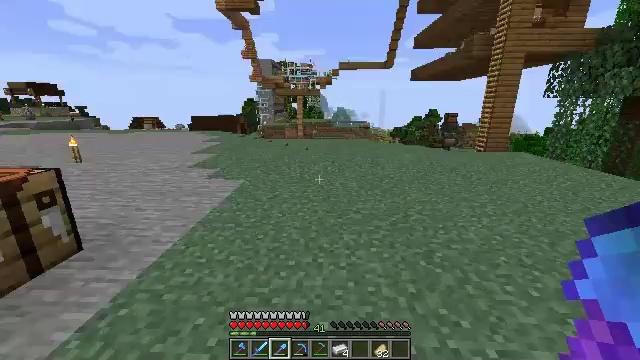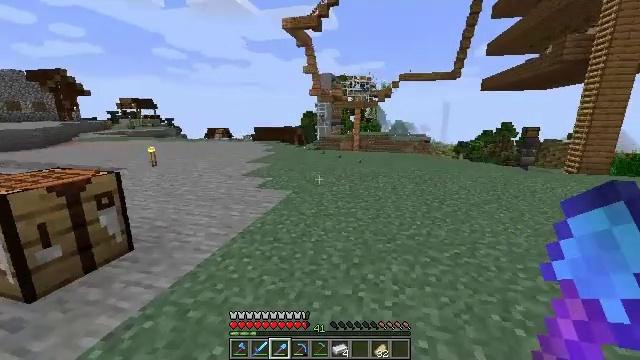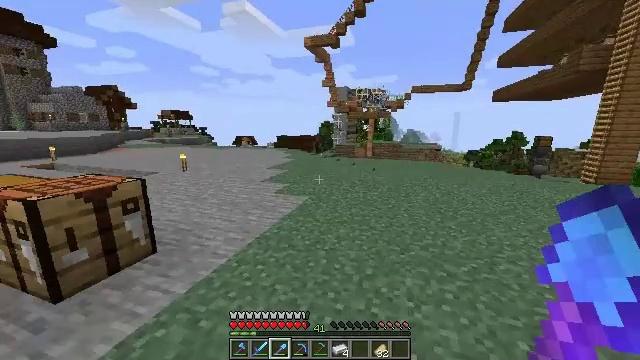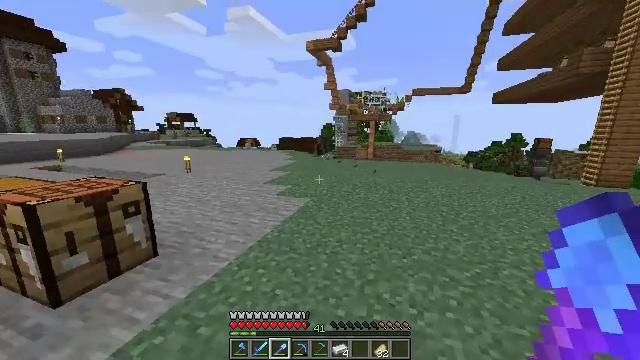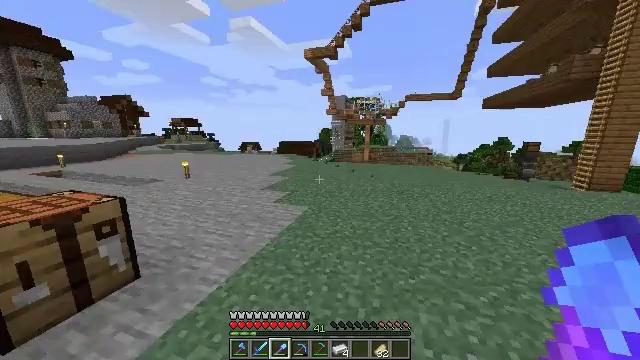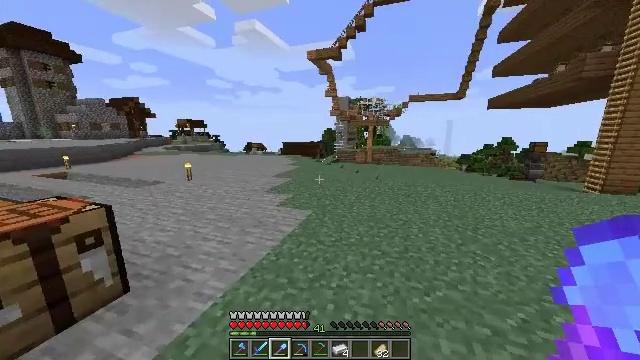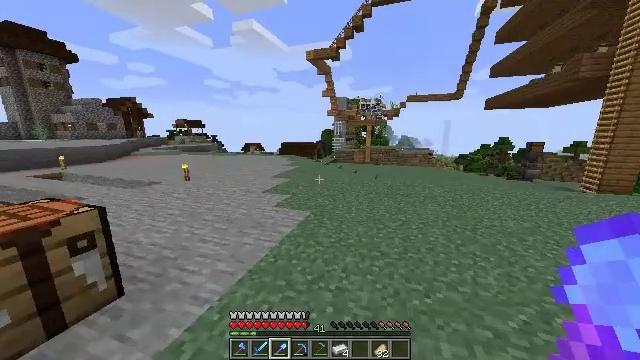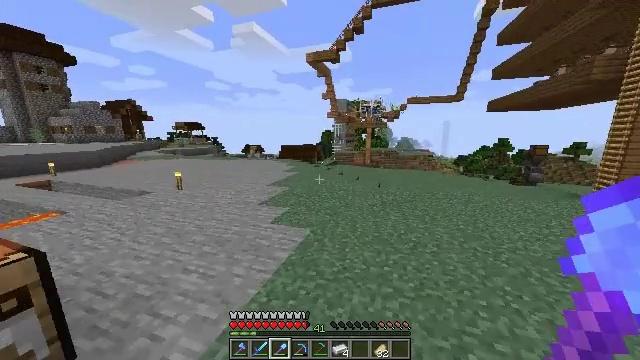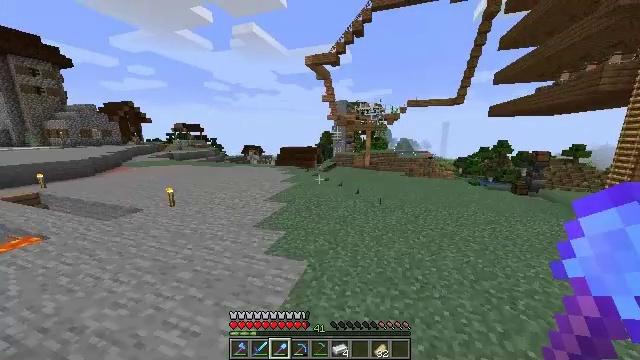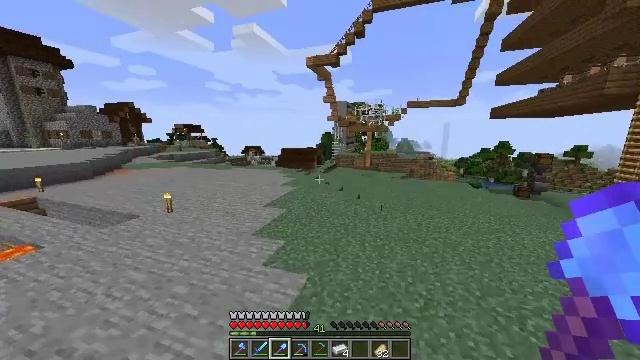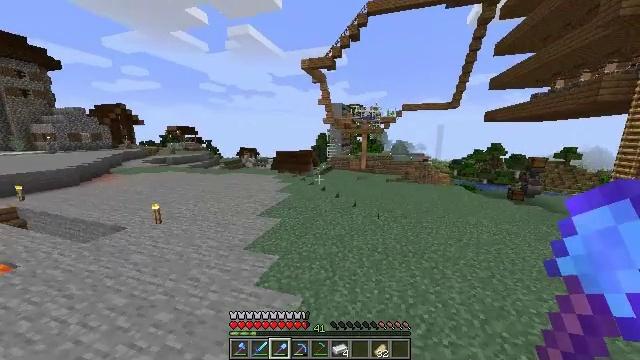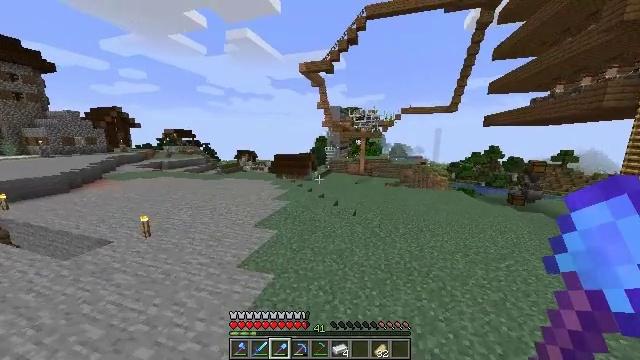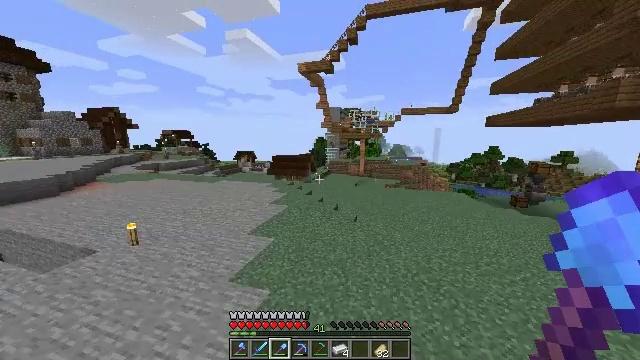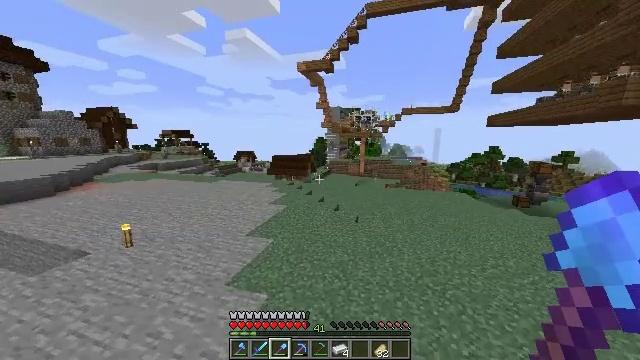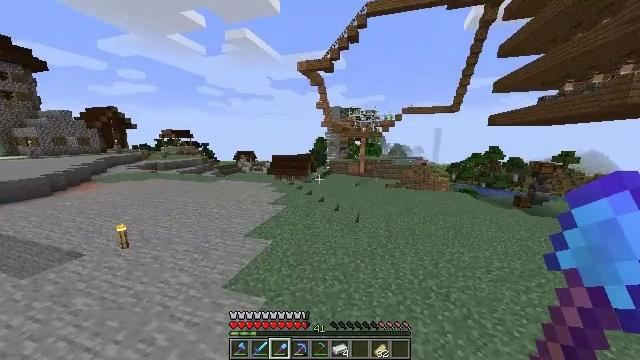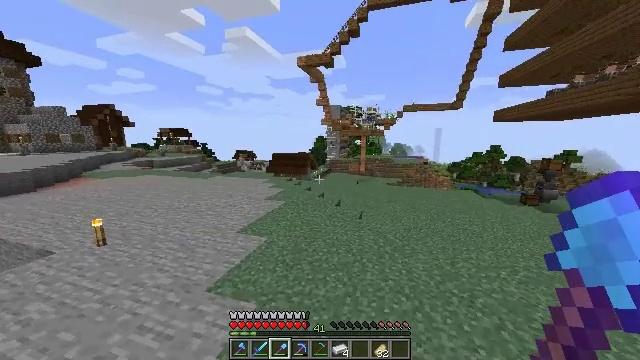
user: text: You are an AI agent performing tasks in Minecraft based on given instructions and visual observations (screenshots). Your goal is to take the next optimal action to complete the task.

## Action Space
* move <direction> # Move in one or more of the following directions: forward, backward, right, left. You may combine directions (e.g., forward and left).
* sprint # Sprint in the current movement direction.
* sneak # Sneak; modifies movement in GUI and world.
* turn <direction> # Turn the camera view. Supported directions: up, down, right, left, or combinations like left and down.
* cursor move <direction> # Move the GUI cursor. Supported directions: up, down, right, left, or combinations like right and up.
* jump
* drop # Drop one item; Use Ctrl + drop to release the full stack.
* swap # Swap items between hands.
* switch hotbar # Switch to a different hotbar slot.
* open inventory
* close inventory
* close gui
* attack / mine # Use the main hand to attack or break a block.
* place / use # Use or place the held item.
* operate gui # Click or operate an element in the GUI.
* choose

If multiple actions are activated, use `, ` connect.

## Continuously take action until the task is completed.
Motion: motion action
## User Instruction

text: Take dried kelp to craft a dried kelp block.
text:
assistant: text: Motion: move forward, sprint, turn left and up
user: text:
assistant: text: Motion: move forward, sprint, turn left and up
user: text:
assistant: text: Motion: move forward, sprint
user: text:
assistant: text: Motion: move forward, sprint
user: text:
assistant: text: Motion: move forward
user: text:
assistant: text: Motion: move forward
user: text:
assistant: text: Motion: move forward, jump
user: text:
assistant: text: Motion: move forward, jump
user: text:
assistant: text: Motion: move forward, jump
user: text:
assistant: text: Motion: move forward, turn right, jump
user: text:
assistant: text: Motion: move forward, jump
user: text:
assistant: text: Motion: move forward, jump
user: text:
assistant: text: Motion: move forward, jump
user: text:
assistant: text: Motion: move forward, jump
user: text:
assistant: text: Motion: move forward, jump
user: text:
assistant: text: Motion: move forward, jump
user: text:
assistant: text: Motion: move forward, sprint, jump
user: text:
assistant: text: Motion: move forward, sprint, jump
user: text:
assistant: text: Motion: move forward, sprint, jump
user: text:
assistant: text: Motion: move forward, sprint, jump
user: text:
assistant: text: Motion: move forward, sprint, jump
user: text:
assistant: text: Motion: move forward, jump
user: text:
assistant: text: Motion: move forward, jump
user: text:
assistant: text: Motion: move forward, jump
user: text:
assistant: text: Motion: move forward, jump
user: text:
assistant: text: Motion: move forward, jump
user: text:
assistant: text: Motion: move forward, jump
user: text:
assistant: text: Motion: move forward, turn left, jump
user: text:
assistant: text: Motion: move forward, turn left, jump
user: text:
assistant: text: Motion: move forward, turn left and down, jump